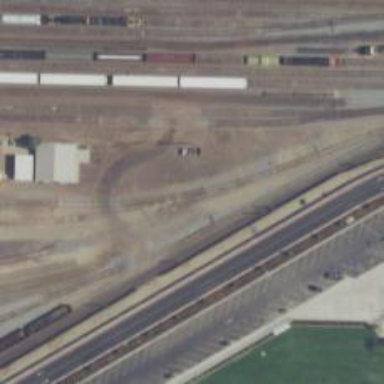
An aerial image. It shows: Railway yard in service.